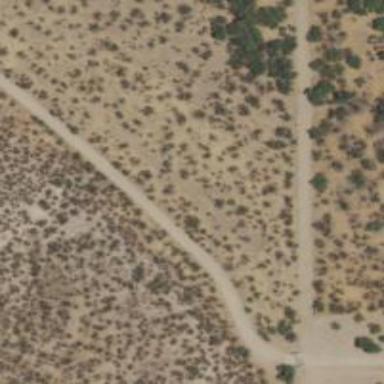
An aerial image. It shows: Unclassified road.